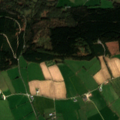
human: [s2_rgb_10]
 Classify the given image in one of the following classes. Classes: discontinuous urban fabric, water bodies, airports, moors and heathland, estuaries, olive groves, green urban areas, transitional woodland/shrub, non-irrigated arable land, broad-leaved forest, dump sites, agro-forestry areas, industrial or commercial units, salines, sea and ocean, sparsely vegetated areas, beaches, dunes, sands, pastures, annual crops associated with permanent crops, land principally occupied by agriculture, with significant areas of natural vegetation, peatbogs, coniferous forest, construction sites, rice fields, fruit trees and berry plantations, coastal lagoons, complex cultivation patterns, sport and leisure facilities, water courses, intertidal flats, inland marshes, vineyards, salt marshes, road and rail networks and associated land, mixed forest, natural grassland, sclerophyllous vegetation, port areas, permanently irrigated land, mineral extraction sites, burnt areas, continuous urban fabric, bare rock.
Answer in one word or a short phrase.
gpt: pastures, coniferous forest